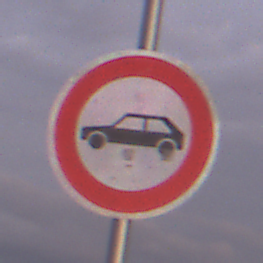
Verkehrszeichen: VerbotPersonenkraftwagen
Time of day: SunriseSunset
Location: Outdoor (Nature)
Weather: PartlyCloudy
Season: NotSpecified
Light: Natural